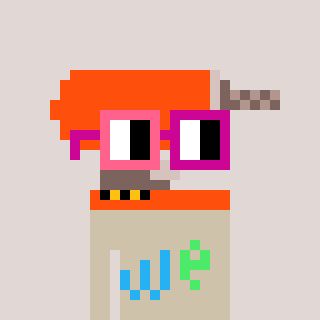
a pixel art character with square pink and red glasses, a drill-shaped head and a bege-colored body on a warm background